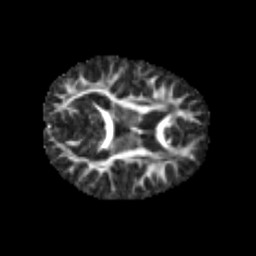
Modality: FA
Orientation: axial
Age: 6
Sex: male
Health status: healthy